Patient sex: M
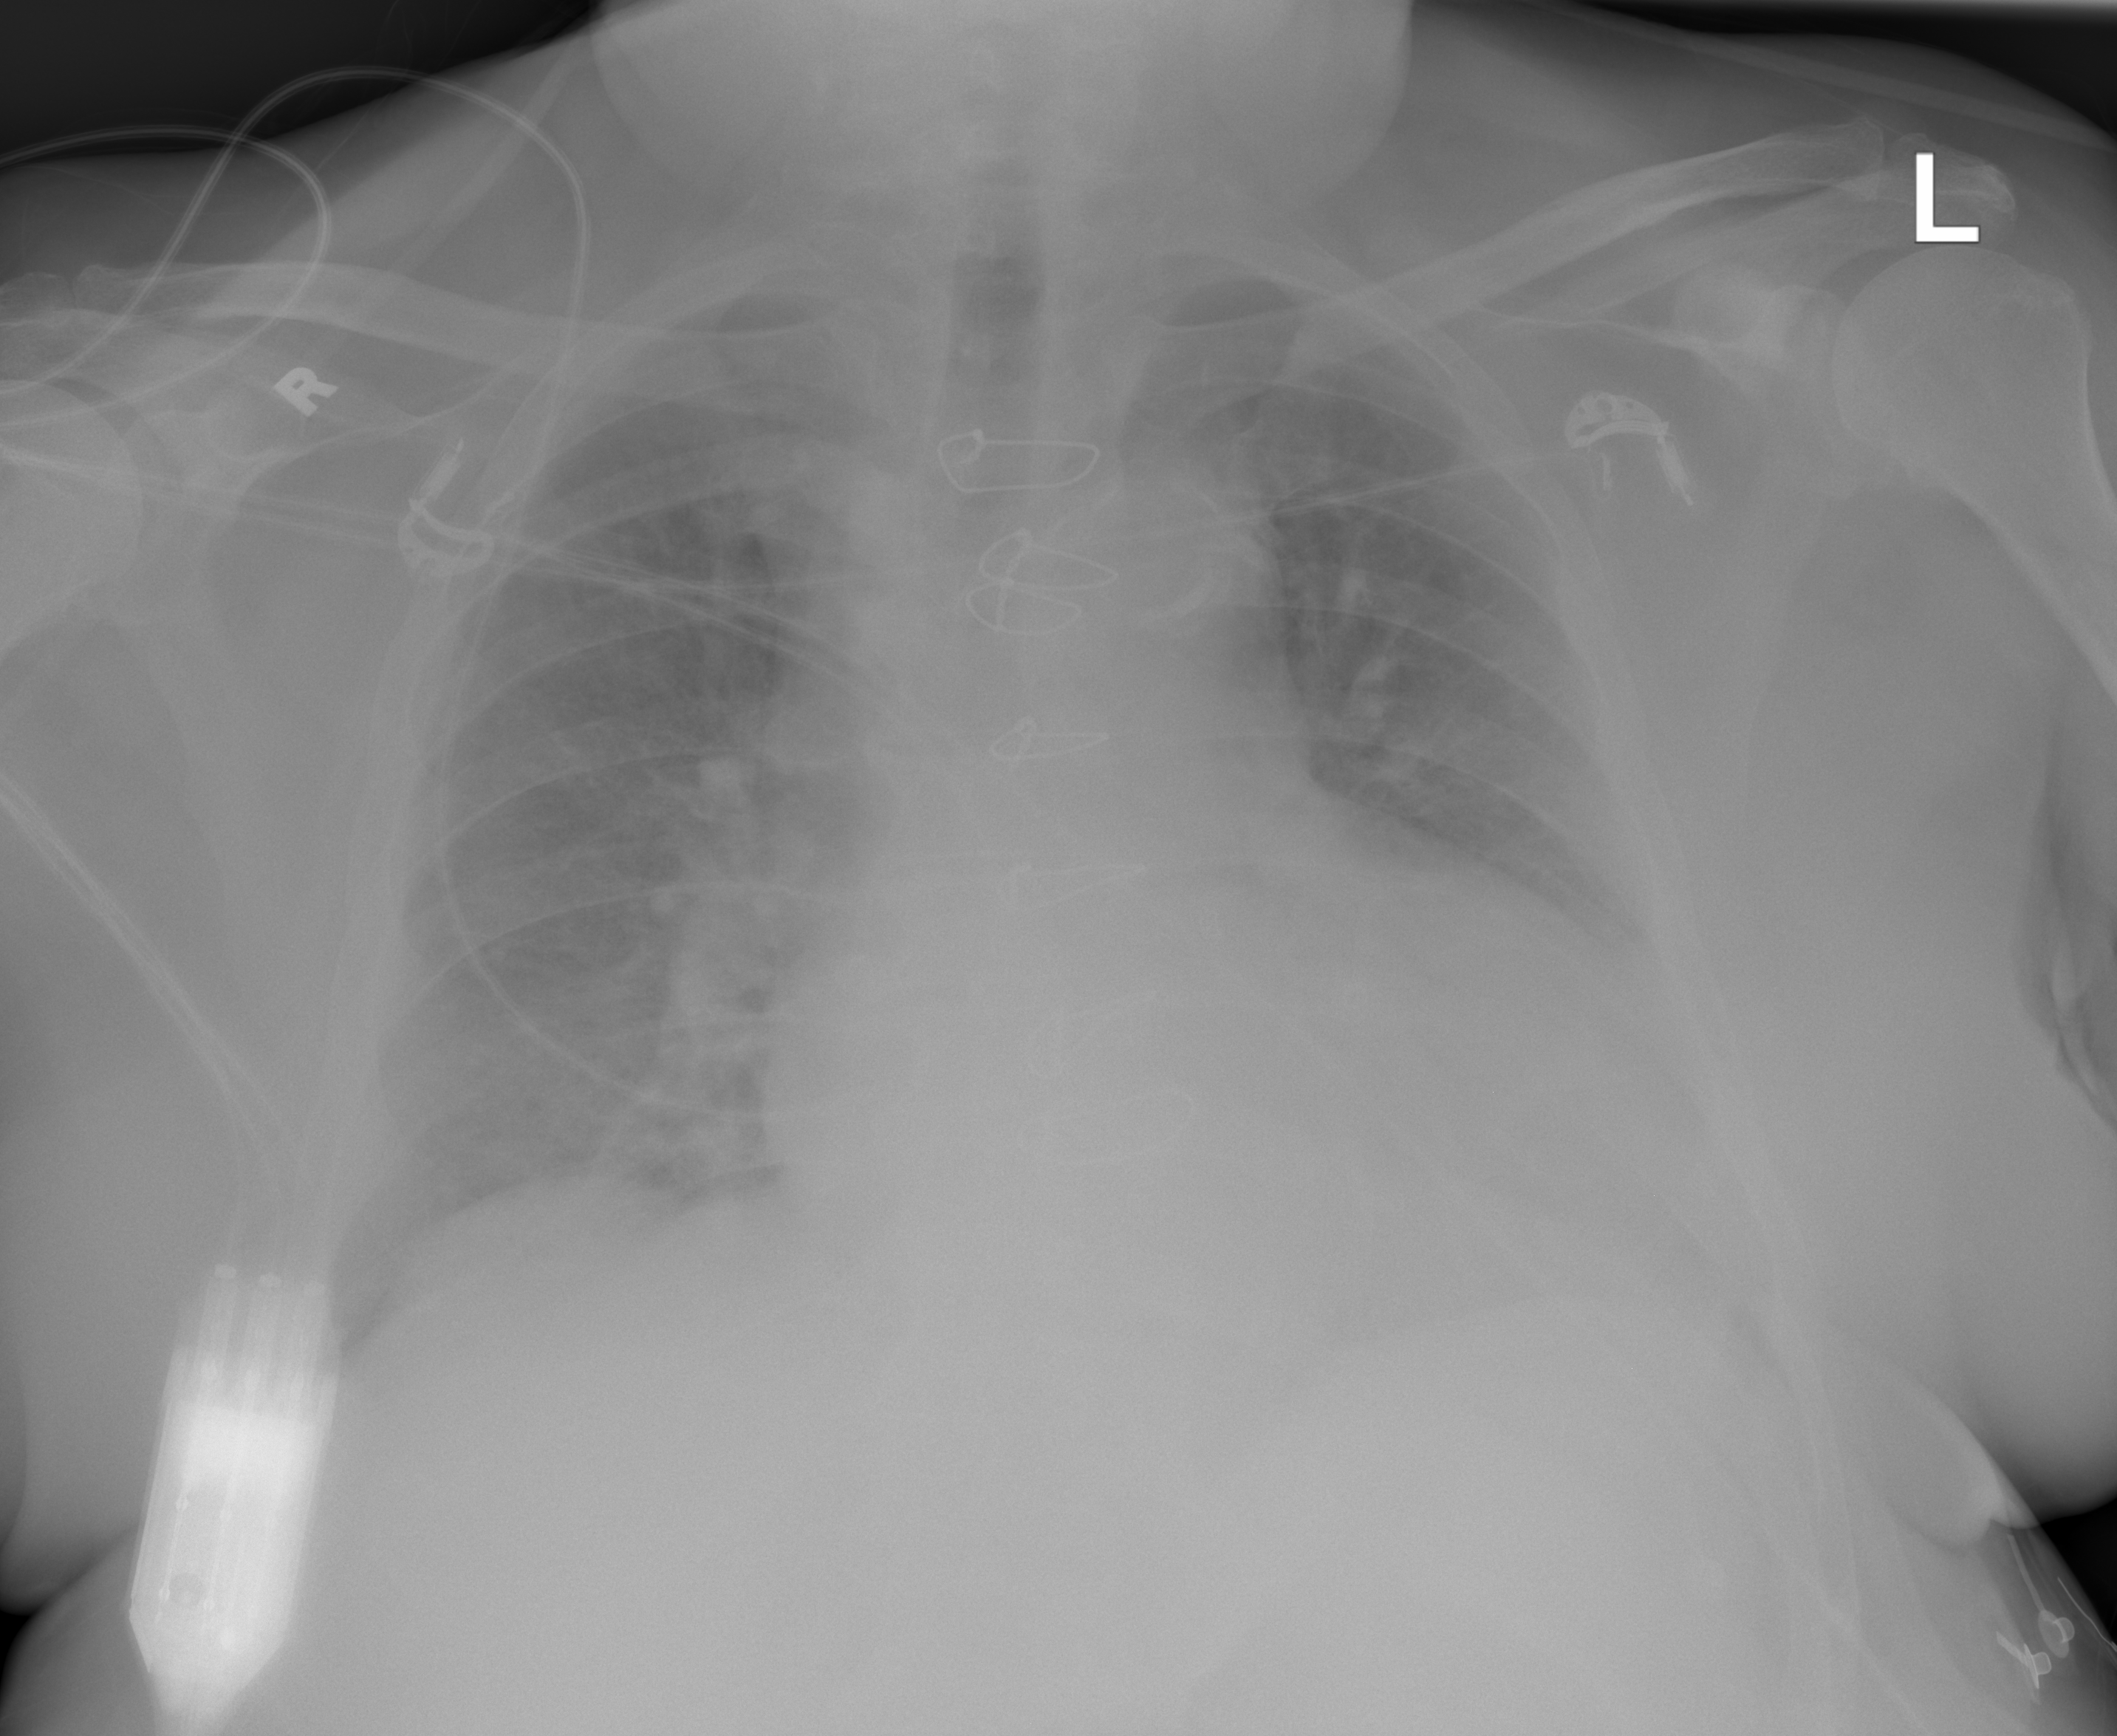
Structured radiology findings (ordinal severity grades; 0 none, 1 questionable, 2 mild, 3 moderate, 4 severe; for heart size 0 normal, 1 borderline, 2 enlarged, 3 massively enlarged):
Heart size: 2
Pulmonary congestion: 2
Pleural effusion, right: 1
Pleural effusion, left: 2
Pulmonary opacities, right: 0
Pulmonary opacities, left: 0
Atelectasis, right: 1
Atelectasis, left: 2